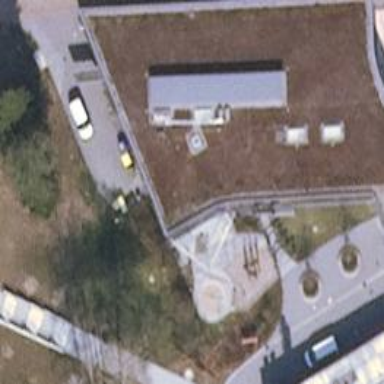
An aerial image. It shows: Kindergarten.